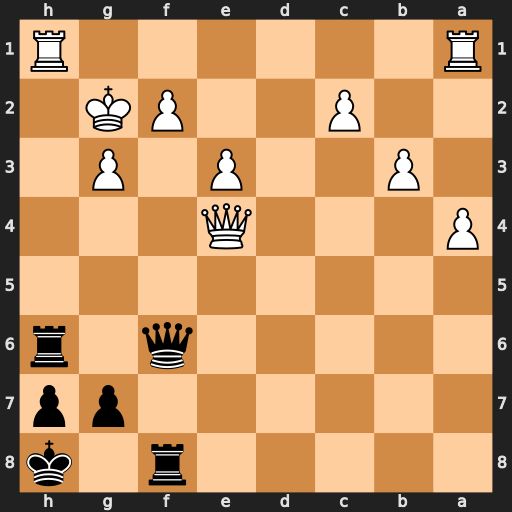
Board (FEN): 5r1k/6pp/5q1r/8/P3Q3/1P2P1P1/2P2PK1/R6R
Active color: b
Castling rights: -
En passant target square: -
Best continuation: Qxf2#